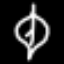
Label: leaf